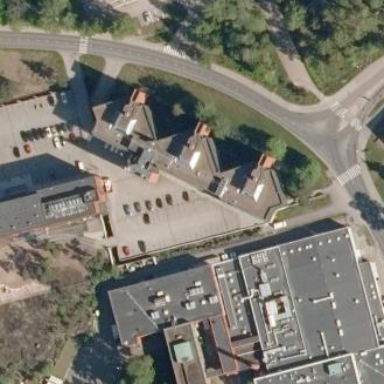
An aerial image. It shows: Office building.